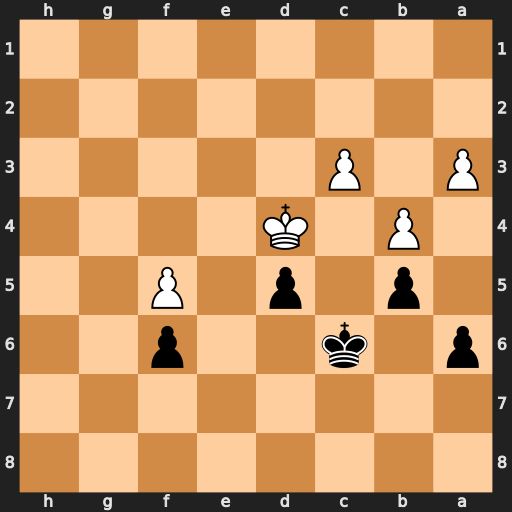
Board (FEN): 8/8/p1k2p2/1p1p1P2/1P1K4/P1P5/8/8
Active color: b
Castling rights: -
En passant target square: -
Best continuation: Kd6 Kd3 Ke5